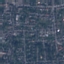
Land use / land cover: Residential